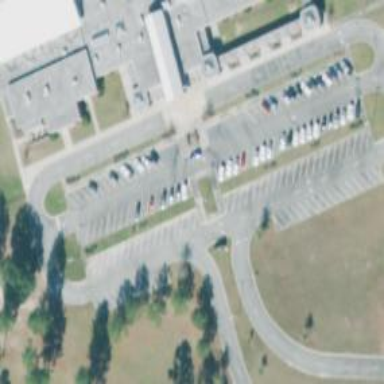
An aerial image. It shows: Parking space is available.